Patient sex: M
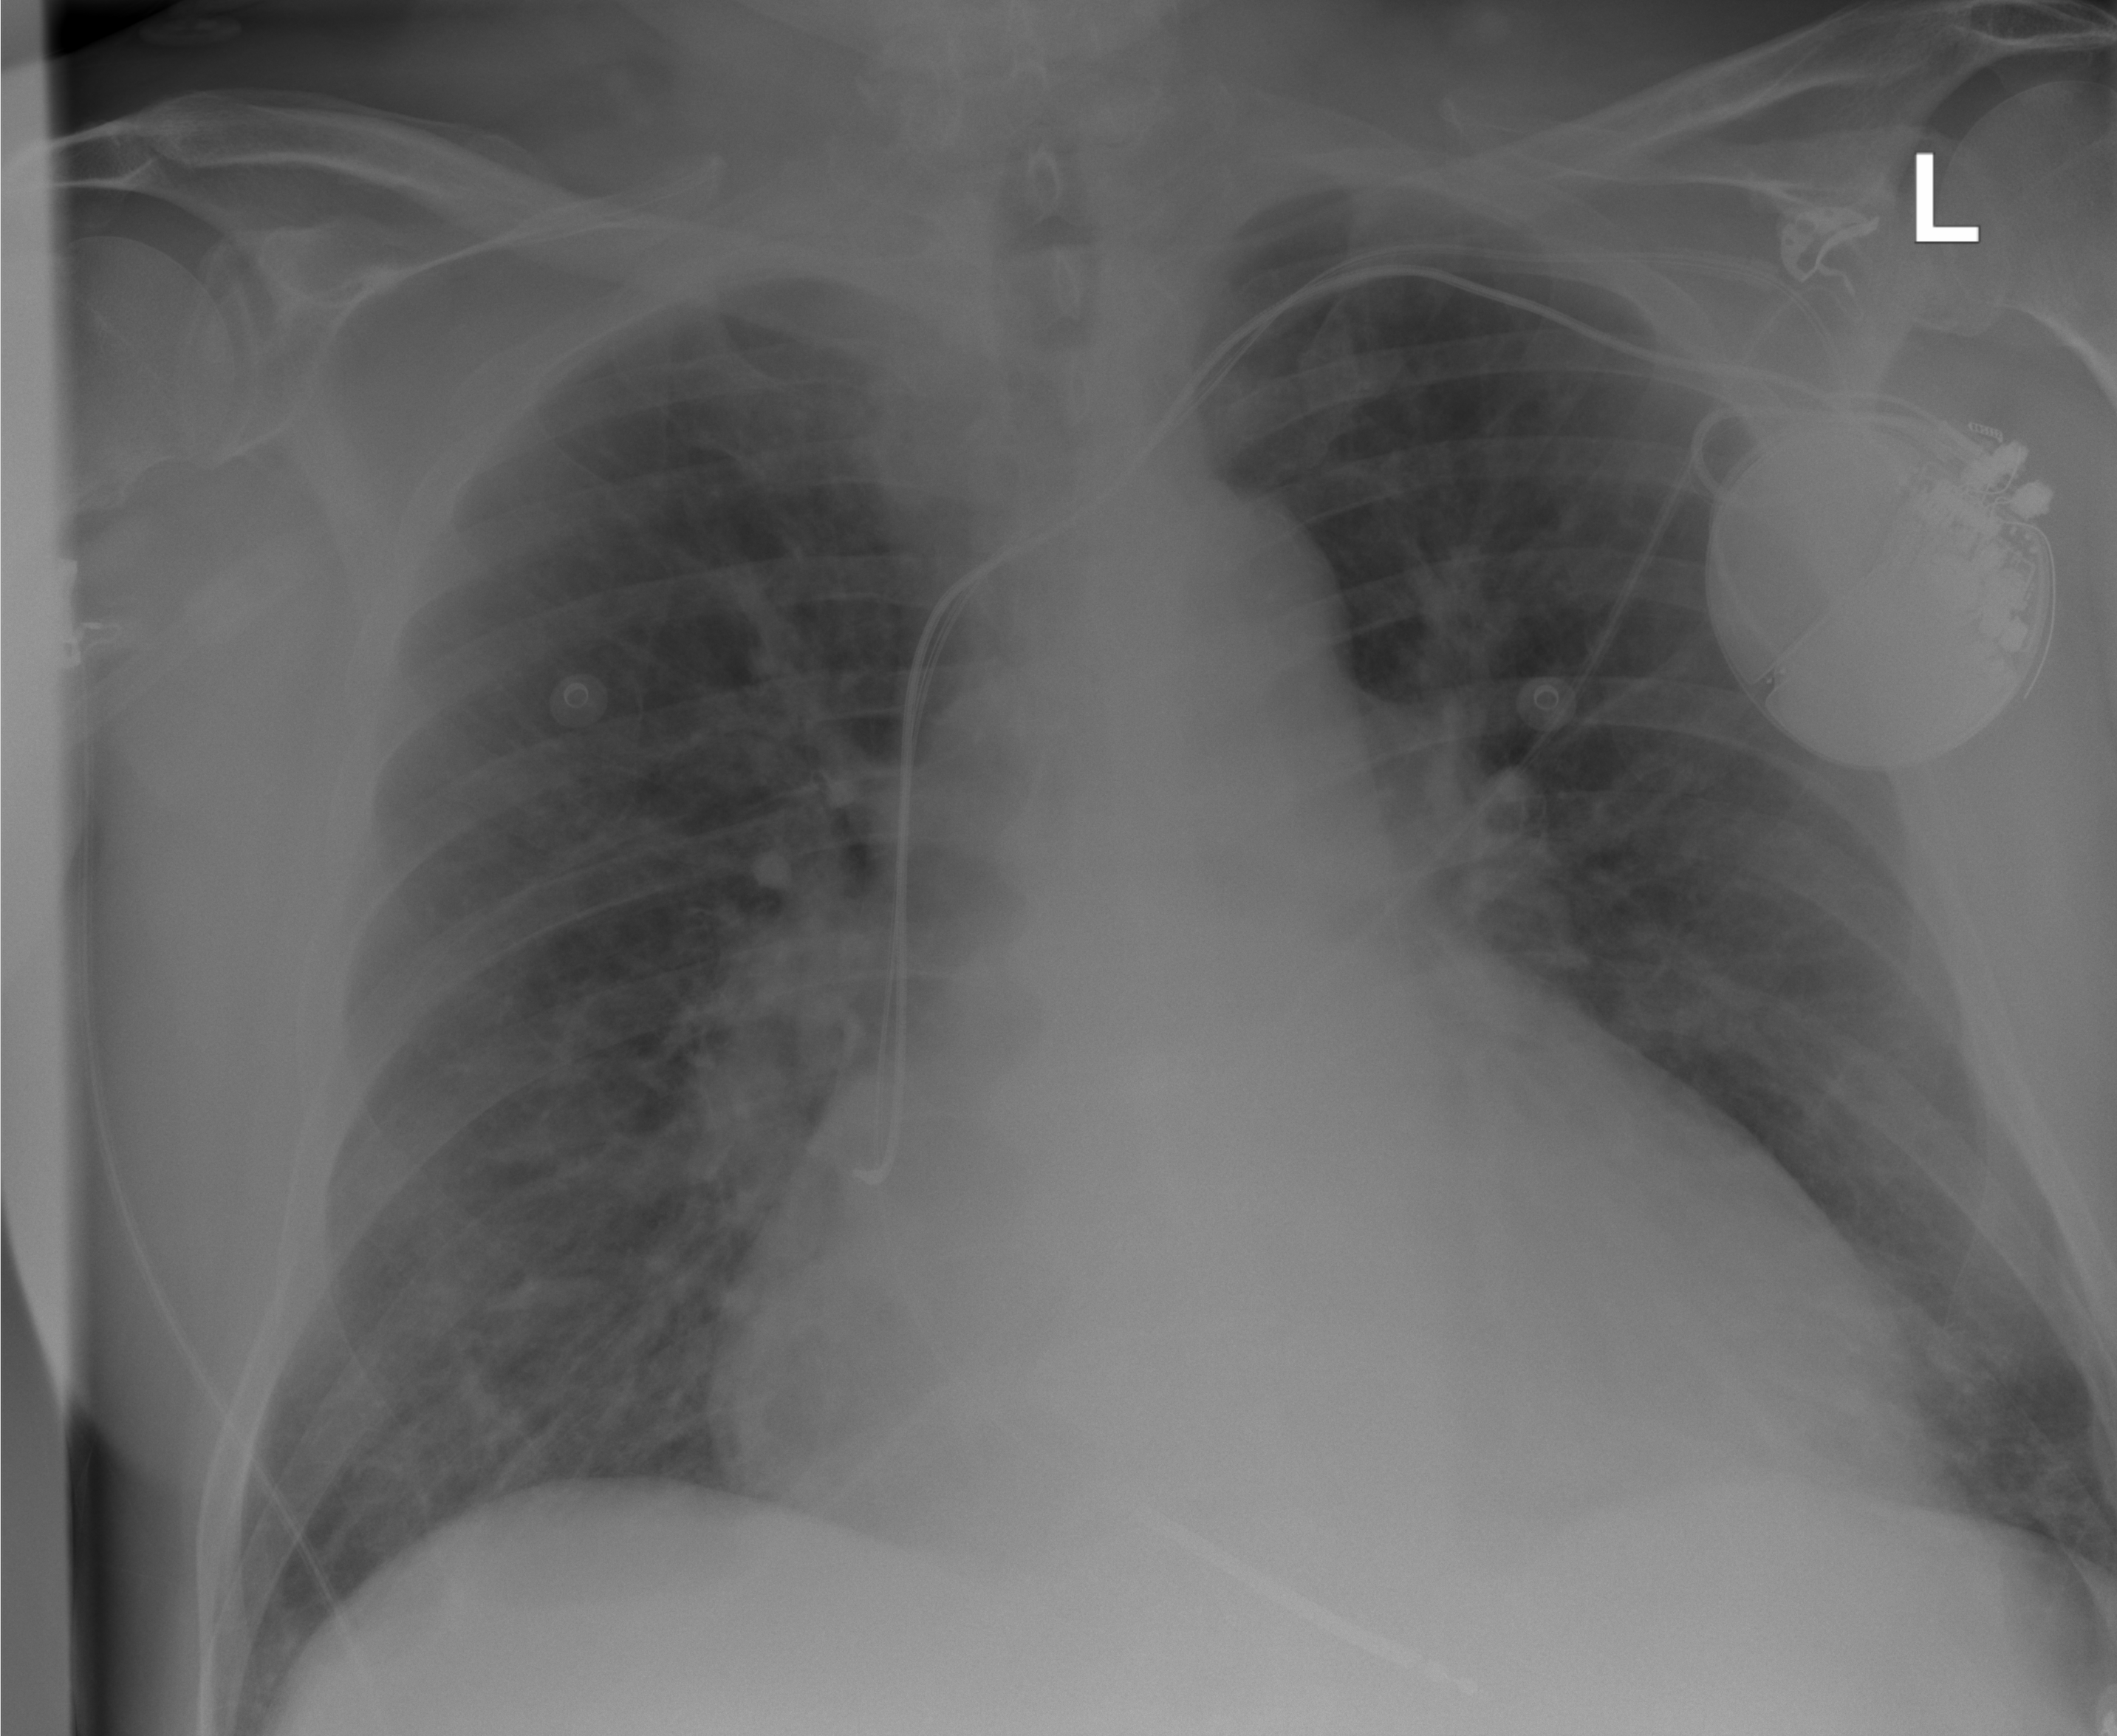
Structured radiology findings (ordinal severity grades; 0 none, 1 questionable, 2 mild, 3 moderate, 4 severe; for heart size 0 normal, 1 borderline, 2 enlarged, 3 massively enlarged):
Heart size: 3
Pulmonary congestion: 2
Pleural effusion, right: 2
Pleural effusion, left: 2
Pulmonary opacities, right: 1
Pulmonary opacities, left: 1
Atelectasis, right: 2
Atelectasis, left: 0